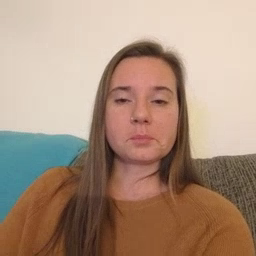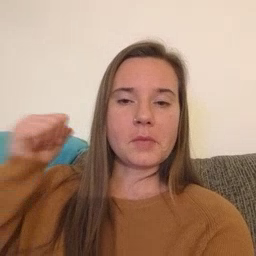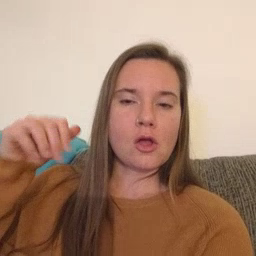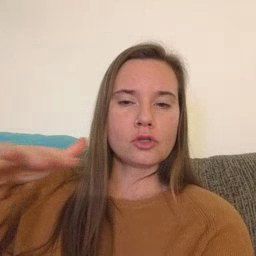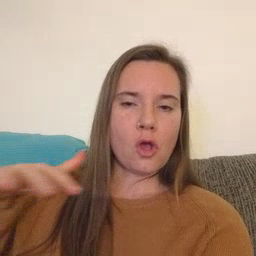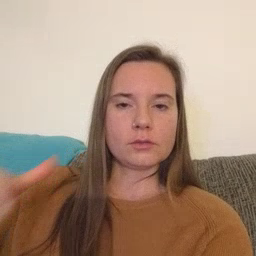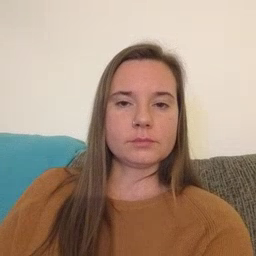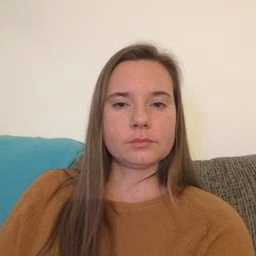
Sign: backyard